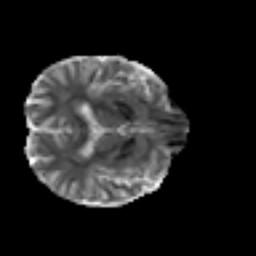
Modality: MD
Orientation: axial
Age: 25
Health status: ill
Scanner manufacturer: philips
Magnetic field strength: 3 T
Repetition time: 9 s
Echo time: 0.127 s